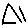
Label: triangle